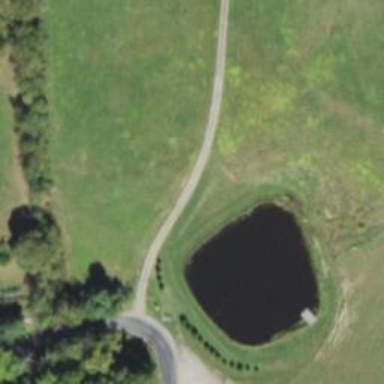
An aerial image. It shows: Pond surrounded by natural water.